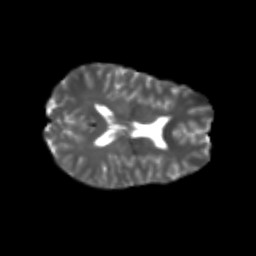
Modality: T2w
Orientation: axial
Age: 22
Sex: female
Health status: healthy
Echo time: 0.074 s